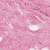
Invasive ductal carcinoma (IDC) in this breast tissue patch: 0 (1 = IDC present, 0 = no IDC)